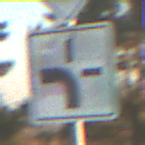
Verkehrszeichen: VerlaufVorfahrtsstrasse1
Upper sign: Vorfahrtsstrasse
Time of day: SunriseSunset
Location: Outdoor (Nature)
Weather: PartlyCloudy
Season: NotSpecified
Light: Natural